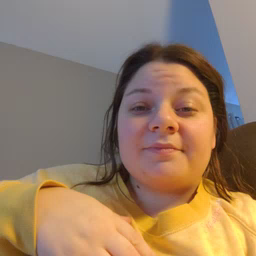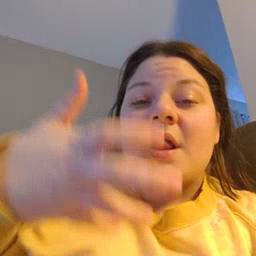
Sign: lion